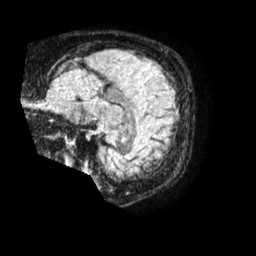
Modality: FLAIR
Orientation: sagittal
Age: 44
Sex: female
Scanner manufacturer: philips
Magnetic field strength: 1.5 T
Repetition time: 4.8 s
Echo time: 0.3443 s